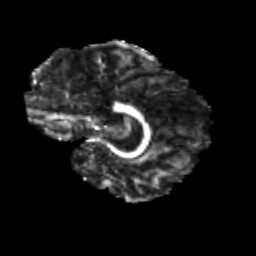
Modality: FA
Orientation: sagittal
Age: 26
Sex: female
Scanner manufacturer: siemens
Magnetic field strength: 3 T
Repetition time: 3.5 s
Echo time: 0.104 s